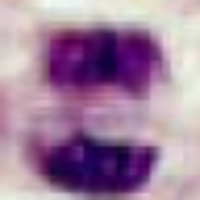
Label: telophase